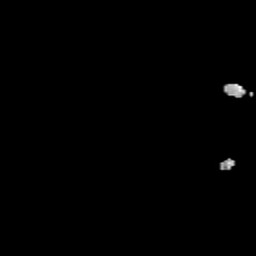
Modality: MD
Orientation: sagittal
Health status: healthy
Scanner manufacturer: siemens
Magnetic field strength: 3 T
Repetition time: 12 s
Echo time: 0.092 s